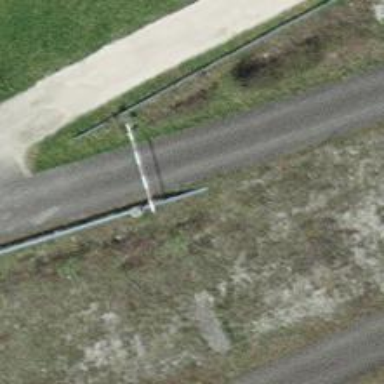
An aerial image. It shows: Lift gate barrier.